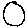
Label: circle